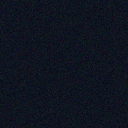
Screen state: off